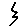
Label: zigzag